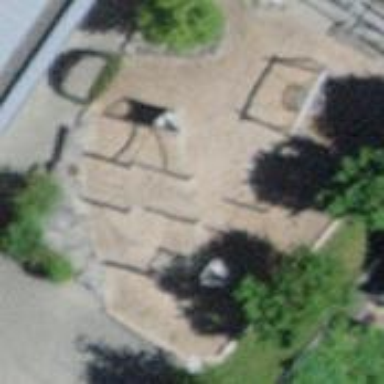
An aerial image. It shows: Playground area for leisure activities on the land.